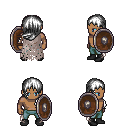
a pixel art fantasy rpg character, male body template, human, dark skin, gray tattered cape, teal pants, white left-swept hairstyle, black shoes, shield, four views (front, back, left, right), 2x2 character sprite sheet, small pixel art, hard edges, no anti-aliasing